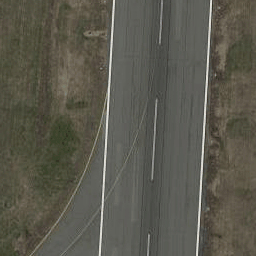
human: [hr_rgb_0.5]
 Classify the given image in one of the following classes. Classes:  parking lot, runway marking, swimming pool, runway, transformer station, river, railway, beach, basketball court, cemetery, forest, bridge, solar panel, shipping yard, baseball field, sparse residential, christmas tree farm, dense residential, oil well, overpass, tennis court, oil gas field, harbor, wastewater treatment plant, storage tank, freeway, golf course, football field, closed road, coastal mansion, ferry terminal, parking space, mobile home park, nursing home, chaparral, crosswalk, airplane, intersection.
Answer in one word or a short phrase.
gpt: runway